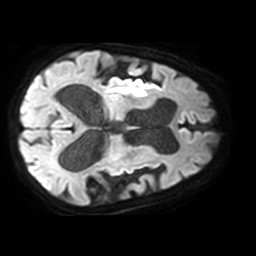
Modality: TRACE
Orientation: axial
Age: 79
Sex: female
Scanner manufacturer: philips
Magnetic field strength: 3 T
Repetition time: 4.385 s
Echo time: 0.06024 s